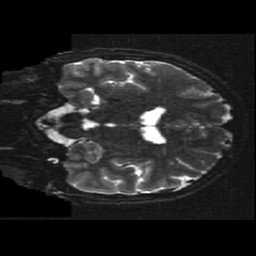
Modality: T2w
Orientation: coronal
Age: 16
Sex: female
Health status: ill
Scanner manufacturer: ge
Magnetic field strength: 3 T
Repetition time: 7.5 s
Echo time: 0.1015 s